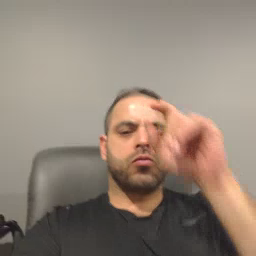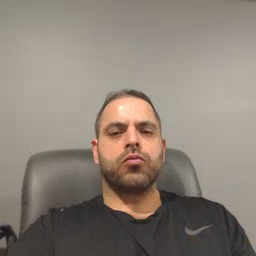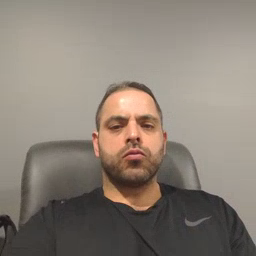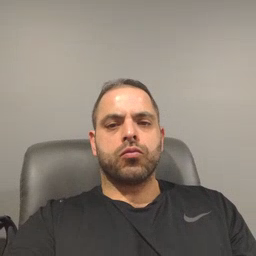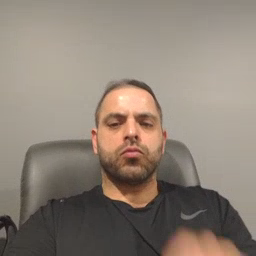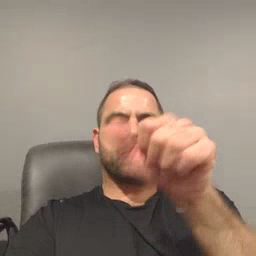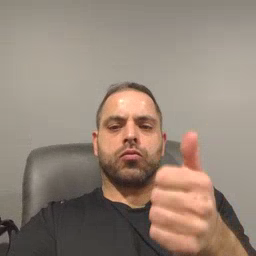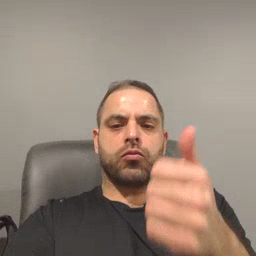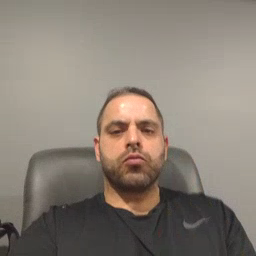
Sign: another